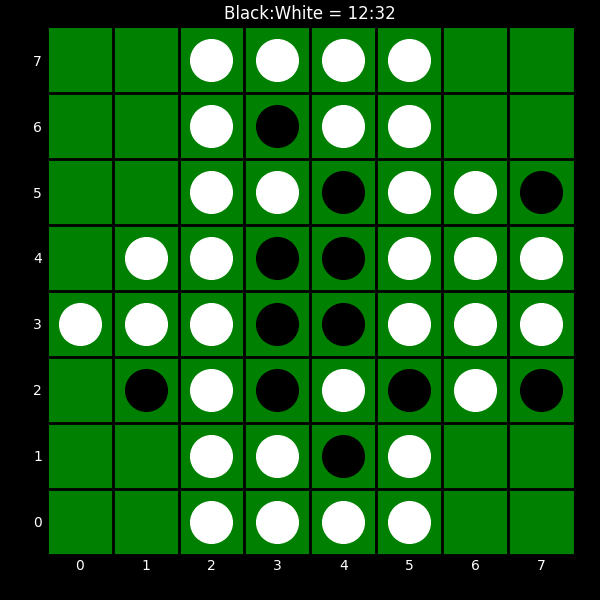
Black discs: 12
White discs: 32